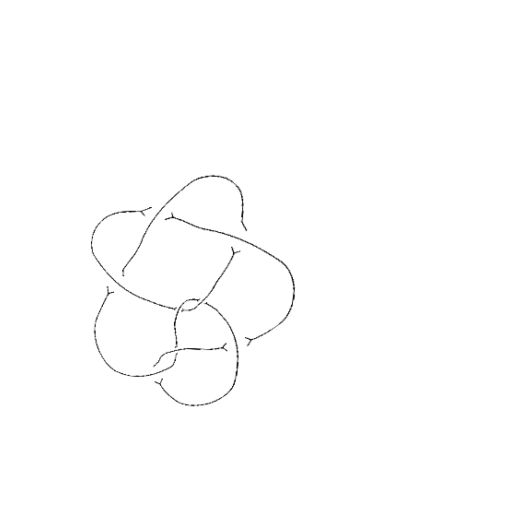
Crossing number: 8